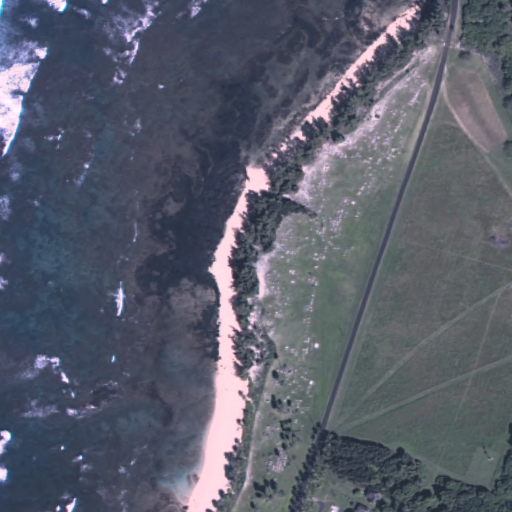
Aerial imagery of cape in Hawaii named Papaloa containing only unknown